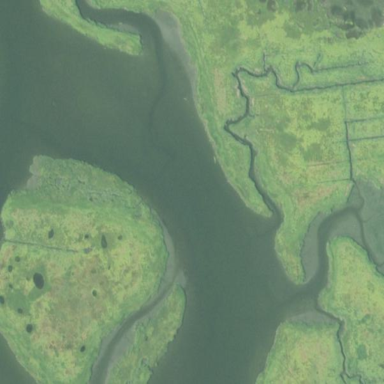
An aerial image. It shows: Tidal wetland with tidal flats.